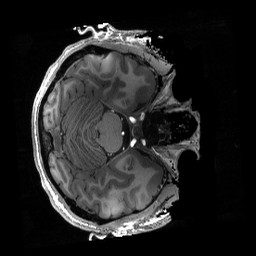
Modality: T1w
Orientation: axial
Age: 24
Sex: female
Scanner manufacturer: siemens
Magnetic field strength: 6.98 T
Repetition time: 2.53 s
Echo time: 0.00176 s